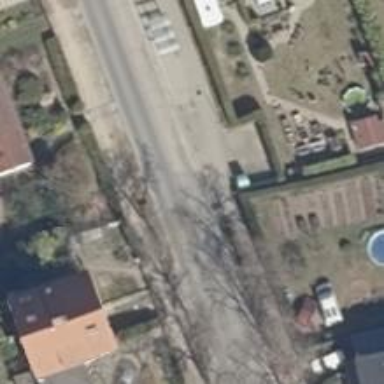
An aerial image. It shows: Residential road with asphalt surface. There are exclusive cycle lanes on both sides of the road.